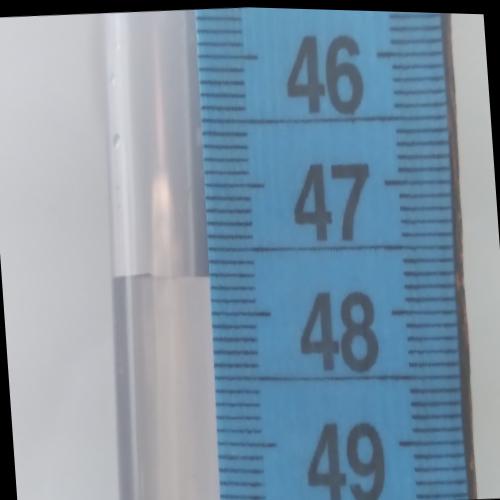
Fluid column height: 47.7 cm